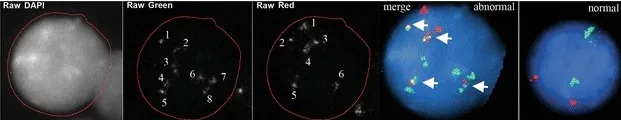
A; Representative karyotype of the second clone. The second clone, a composite of two cells, was a doubling of the stemline clone (the first clone) with two copies of a translocation between 14q and 18q (IGH;BCL2, red arrows), in addition to a 14q and 19q translocation (IGH;BCL3, white arrows). Six copies of chromosome 12 are underlined.
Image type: medical_photograph (other_medical_photograph)